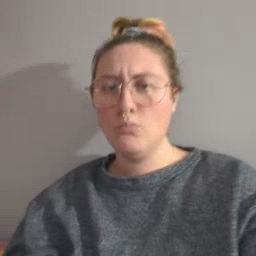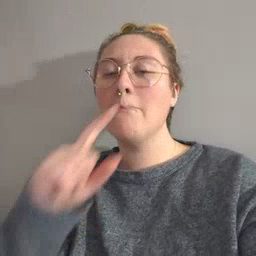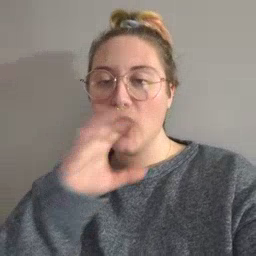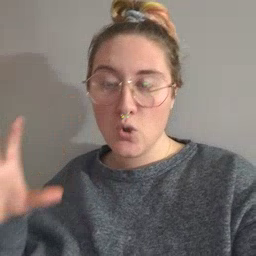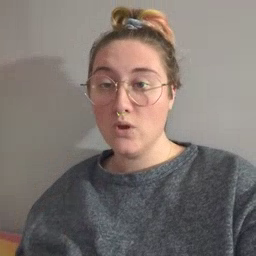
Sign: balloon